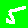
Digit: 5